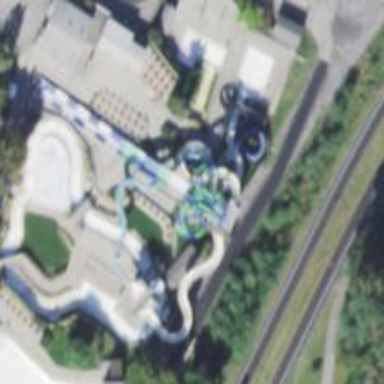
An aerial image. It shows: Water slide attraction.